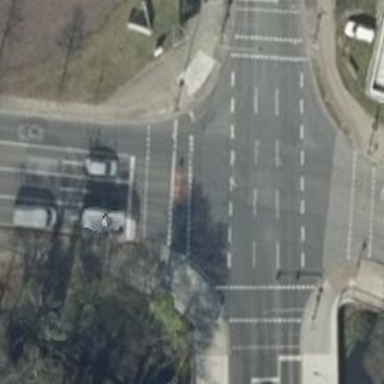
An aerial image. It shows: Road with traffic signals at crossing.